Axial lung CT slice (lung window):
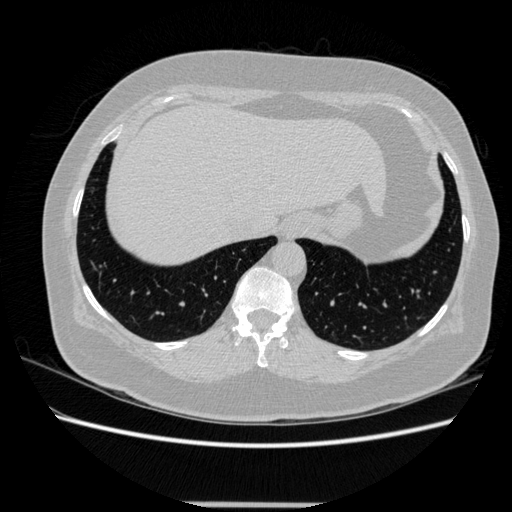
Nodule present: no